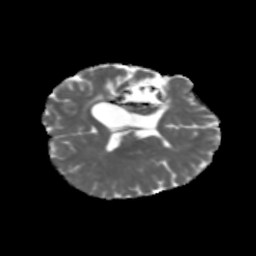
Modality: MD
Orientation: axial
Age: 44
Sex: female
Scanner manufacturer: siemens
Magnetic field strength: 3 T
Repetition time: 5.47 s
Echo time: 0.0854 s